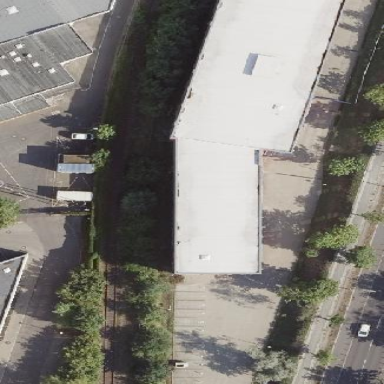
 and it operates as storage rental shop."